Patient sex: M
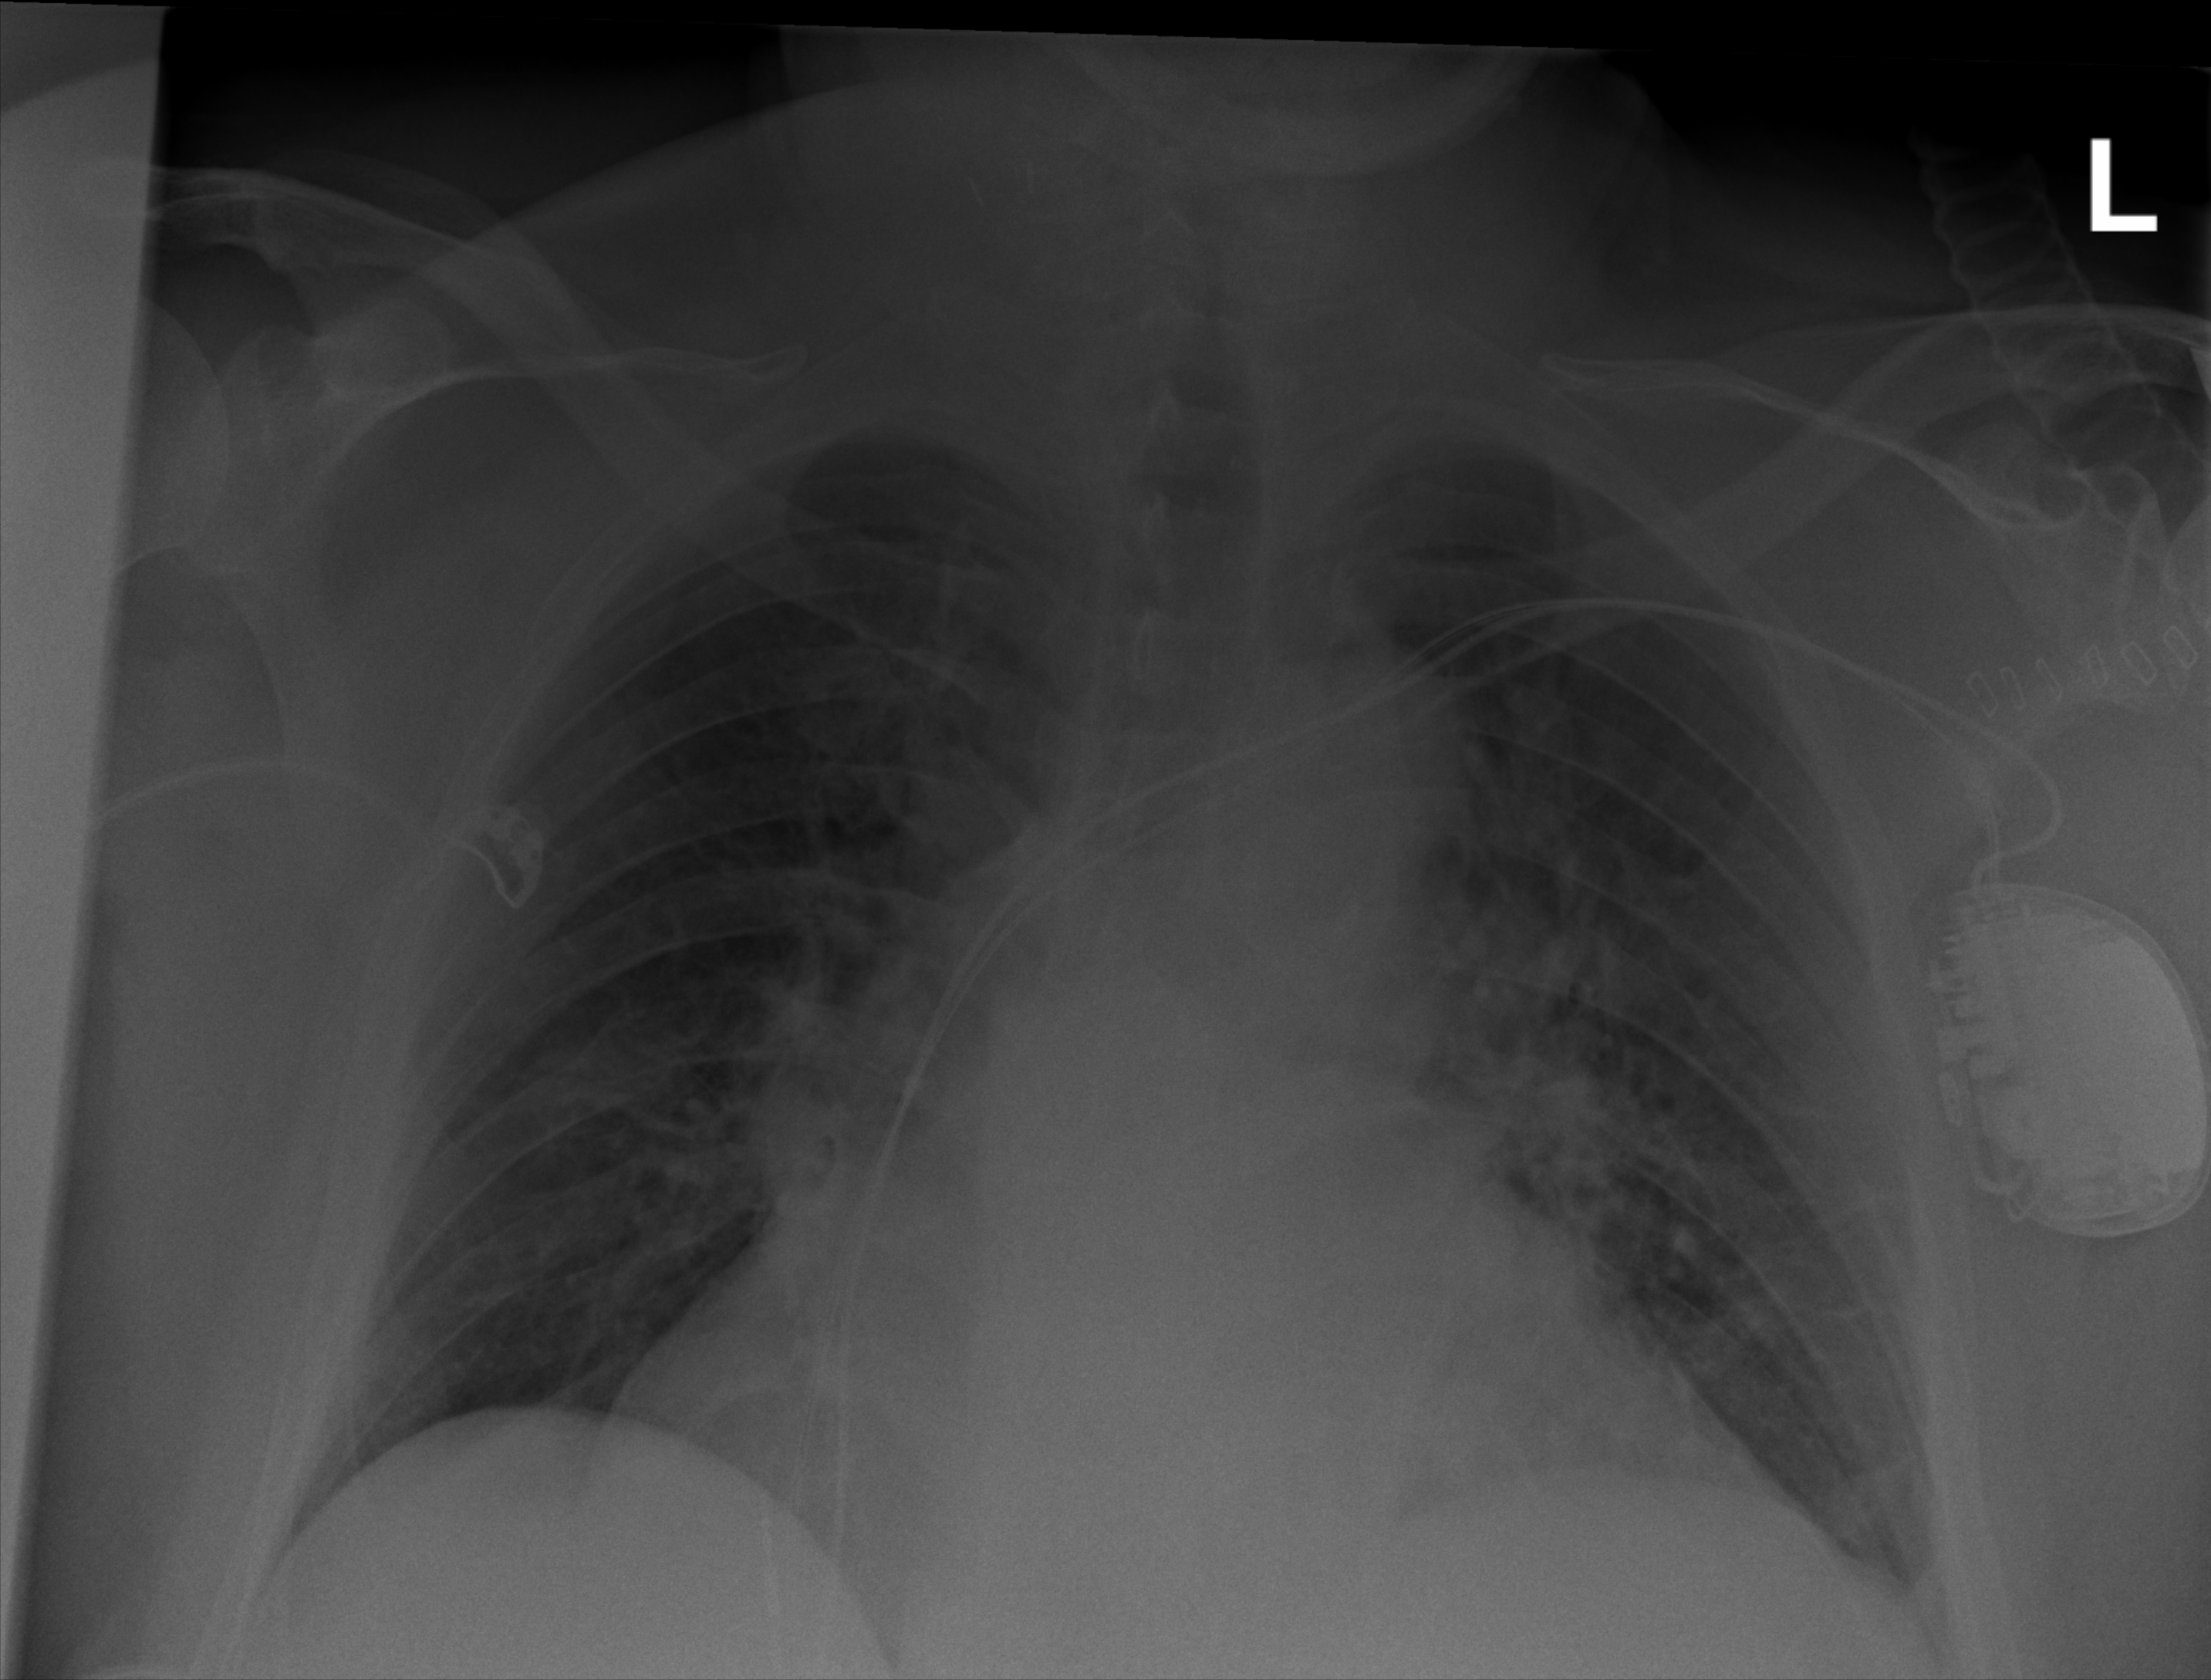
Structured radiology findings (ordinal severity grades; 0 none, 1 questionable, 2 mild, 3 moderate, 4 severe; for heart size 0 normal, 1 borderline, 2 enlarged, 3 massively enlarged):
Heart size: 2
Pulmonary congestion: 2
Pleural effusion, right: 0
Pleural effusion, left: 0
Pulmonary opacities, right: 2
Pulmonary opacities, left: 2
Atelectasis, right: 0
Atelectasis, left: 0